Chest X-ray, PA view. Patient: 48 years old, sex F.
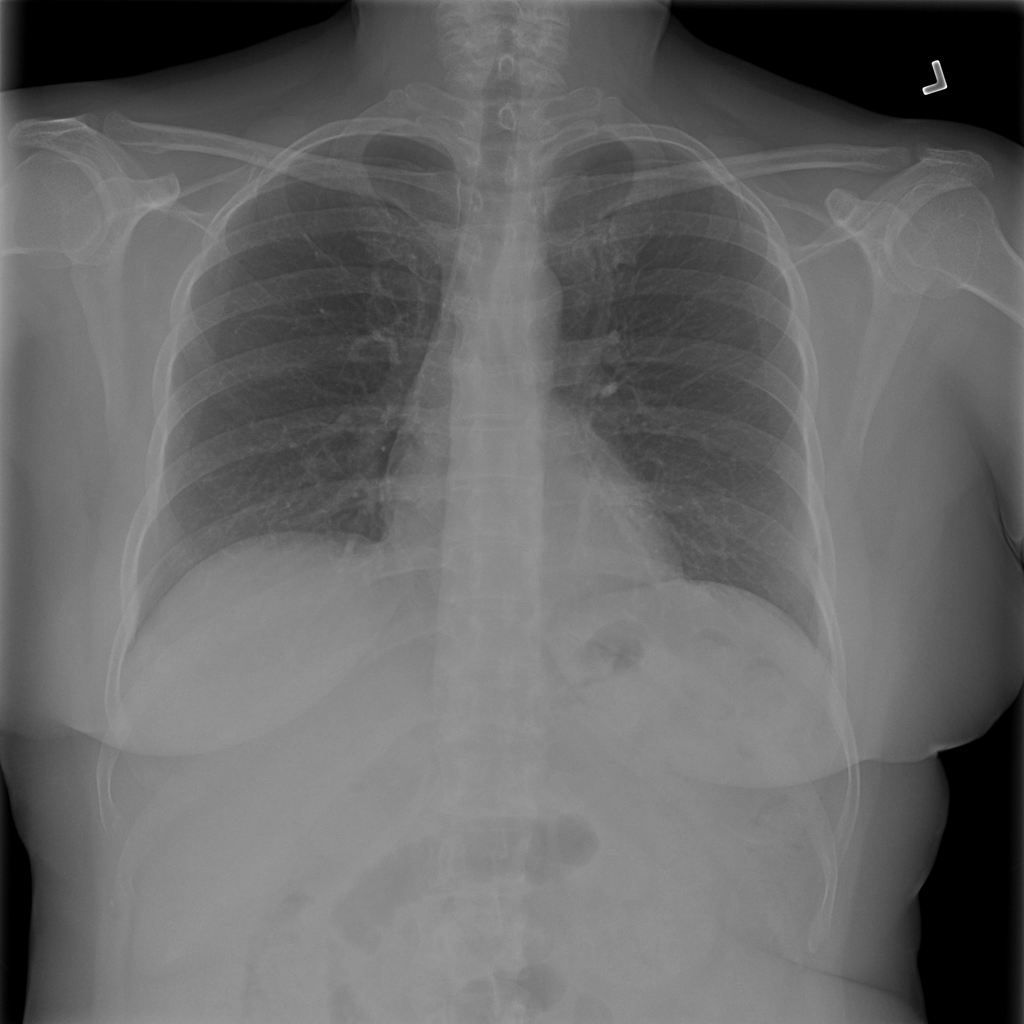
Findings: No Finding